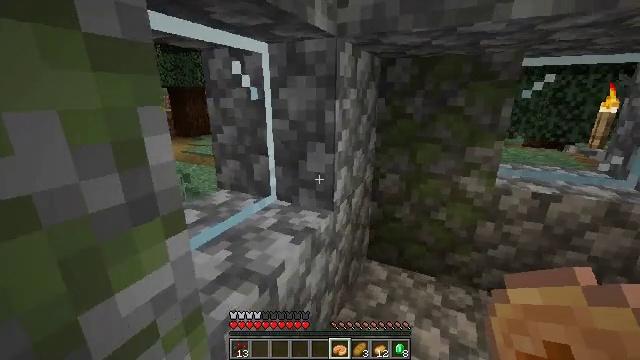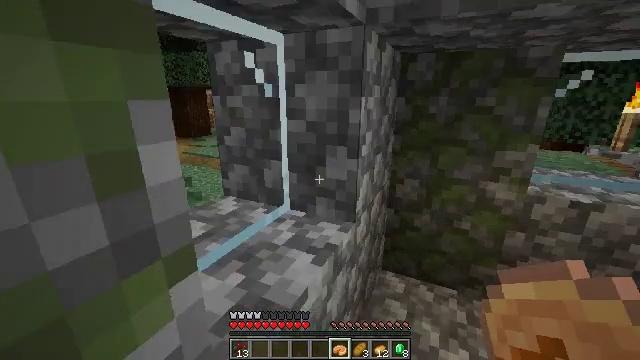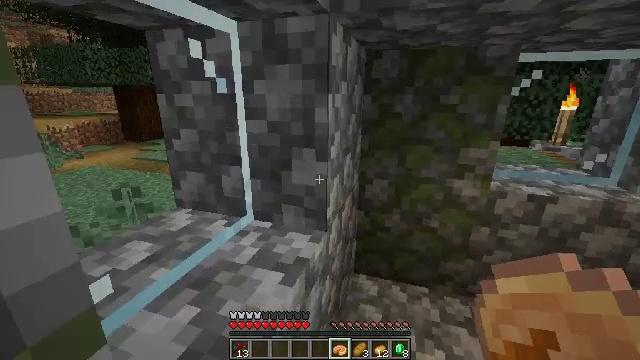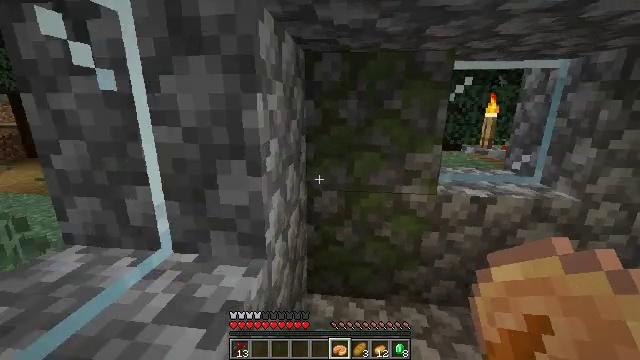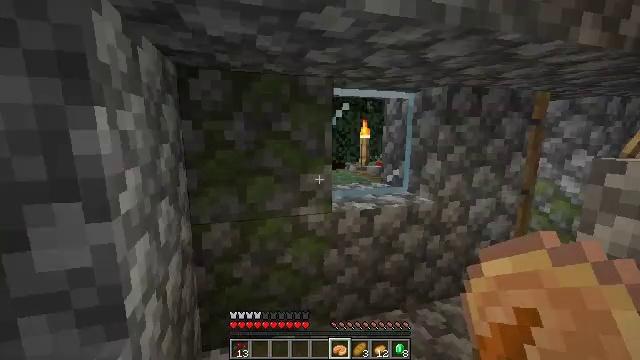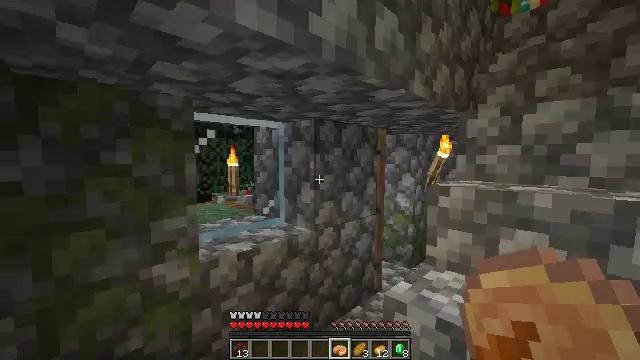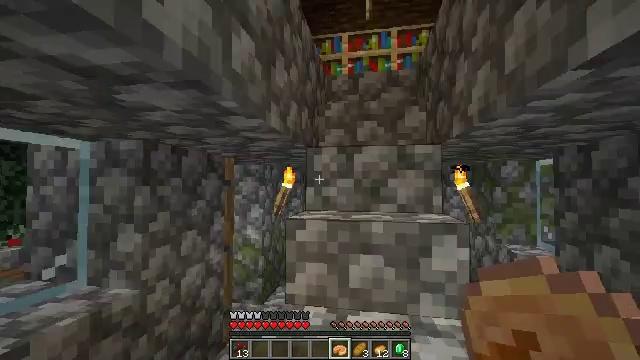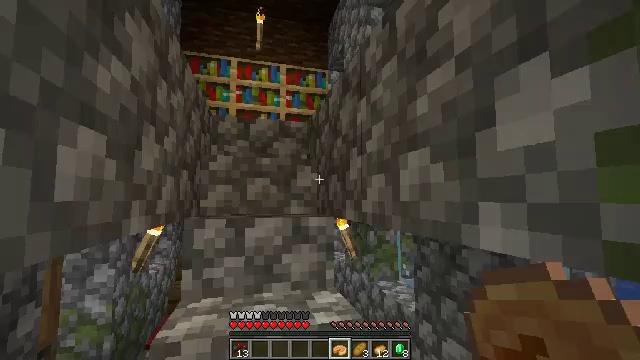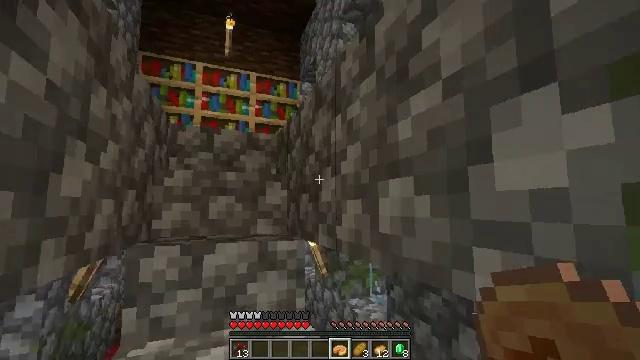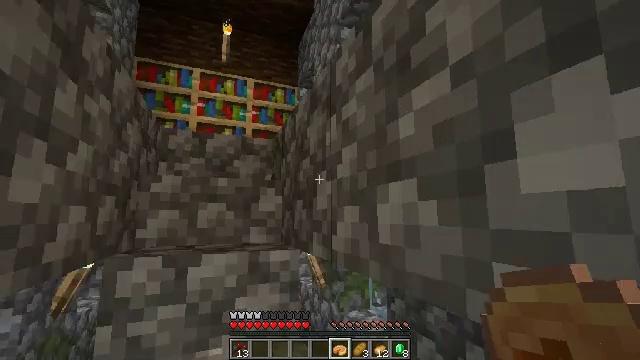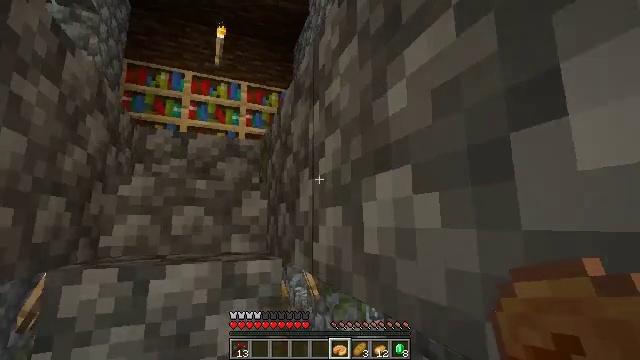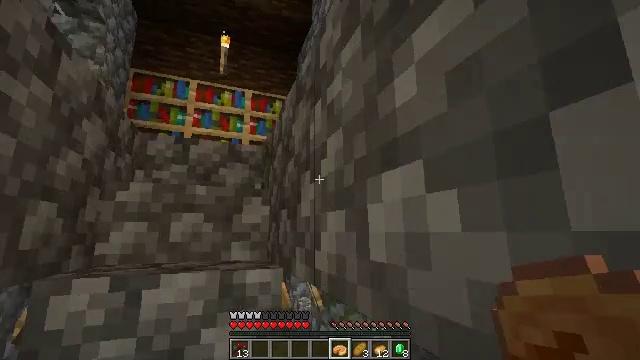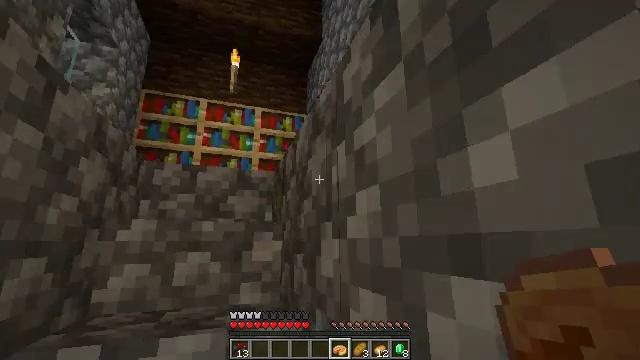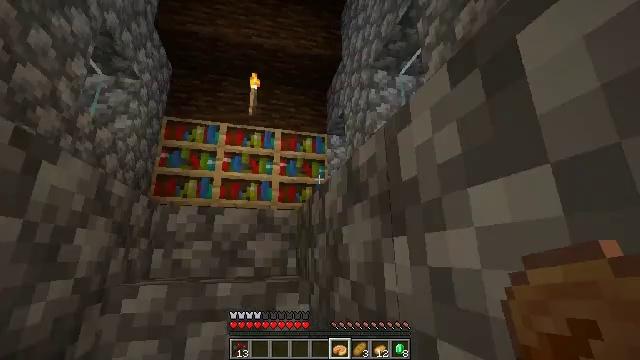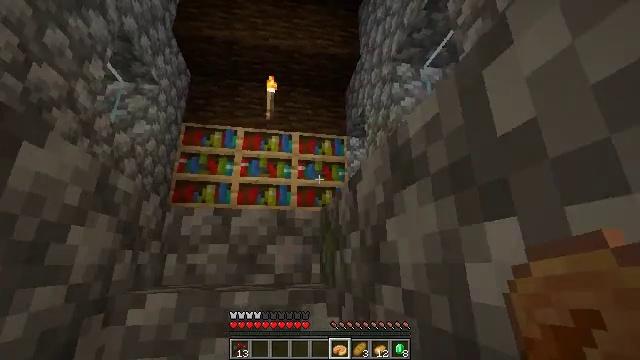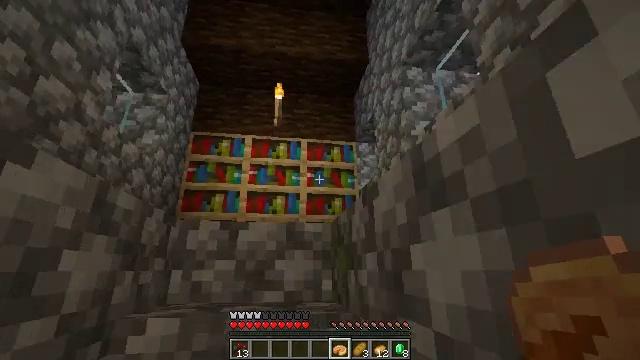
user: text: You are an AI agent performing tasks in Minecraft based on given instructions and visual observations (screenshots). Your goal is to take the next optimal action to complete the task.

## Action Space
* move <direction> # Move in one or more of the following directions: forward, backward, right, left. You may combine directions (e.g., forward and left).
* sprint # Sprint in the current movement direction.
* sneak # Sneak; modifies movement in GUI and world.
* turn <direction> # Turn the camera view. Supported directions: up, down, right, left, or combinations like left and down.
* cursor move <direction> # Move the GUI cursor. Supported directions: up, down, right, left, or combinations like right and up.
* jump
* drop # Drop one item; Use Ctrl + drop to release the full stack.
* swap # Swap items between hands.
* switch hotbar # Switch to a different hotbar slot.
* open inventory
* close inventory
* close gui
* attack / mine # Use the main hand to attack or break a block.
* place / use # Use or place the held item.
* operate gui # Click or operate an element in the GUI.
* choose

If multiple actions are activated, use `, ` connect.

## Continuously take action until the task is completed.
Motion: motion action
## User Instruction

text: Gather the purple carpet by attacking it.
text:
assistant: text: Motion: move forward
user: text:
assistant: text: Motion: move forward, turn right
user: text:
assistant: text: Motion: move forward, turn right and up
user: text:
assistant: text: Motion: move forward, turn right and up
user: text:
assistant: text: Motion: move forward, turn right and up
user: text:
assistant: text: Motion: move forward, turn right and up
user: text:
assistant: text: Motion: move forward, turn right and up
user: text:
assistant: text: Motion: move forward and move right, turn right and up
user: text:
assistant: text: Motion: move forward and move right, turn up
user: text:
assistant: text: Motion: move forward and move right, turn up
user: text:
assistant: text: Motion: move forward and move right, turn left and up
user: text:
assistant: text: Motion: move forward, turn left and up
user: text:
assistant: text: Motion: move forward, turn left and up
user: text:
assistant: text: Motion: move forward, turn left and up
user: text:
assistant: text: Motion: move forward, turn left and up
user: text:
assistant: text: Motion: move forward, turn left and up
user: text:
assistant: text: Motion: move forward
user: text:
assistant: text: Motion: move forward
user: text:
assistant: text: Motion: move forward
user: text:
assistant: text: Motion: move forward
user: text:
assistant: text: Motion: move forward, turn down
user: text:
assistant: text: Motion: move forward, turn down
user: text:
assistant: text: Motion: move forward, turn right and down
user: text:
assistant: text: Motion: move forward, turn right and down
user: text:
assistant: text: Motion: move forward, turn left and down
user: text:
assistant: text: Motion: move forward, turn left and down
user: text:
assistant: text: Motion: move forward, turn left and down
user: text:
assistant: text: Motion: move forward, turn left and down
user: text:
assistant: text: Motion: move forward, turn left and down
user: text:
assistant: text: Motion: move forward and move right, turn left and down